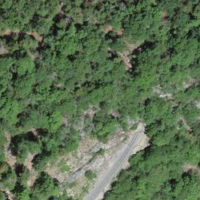
EUNIS habitat code: 44
Species observed at this site:
Lampyris noctiluca